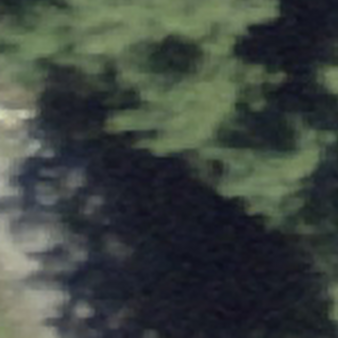
Label: other